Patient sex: M
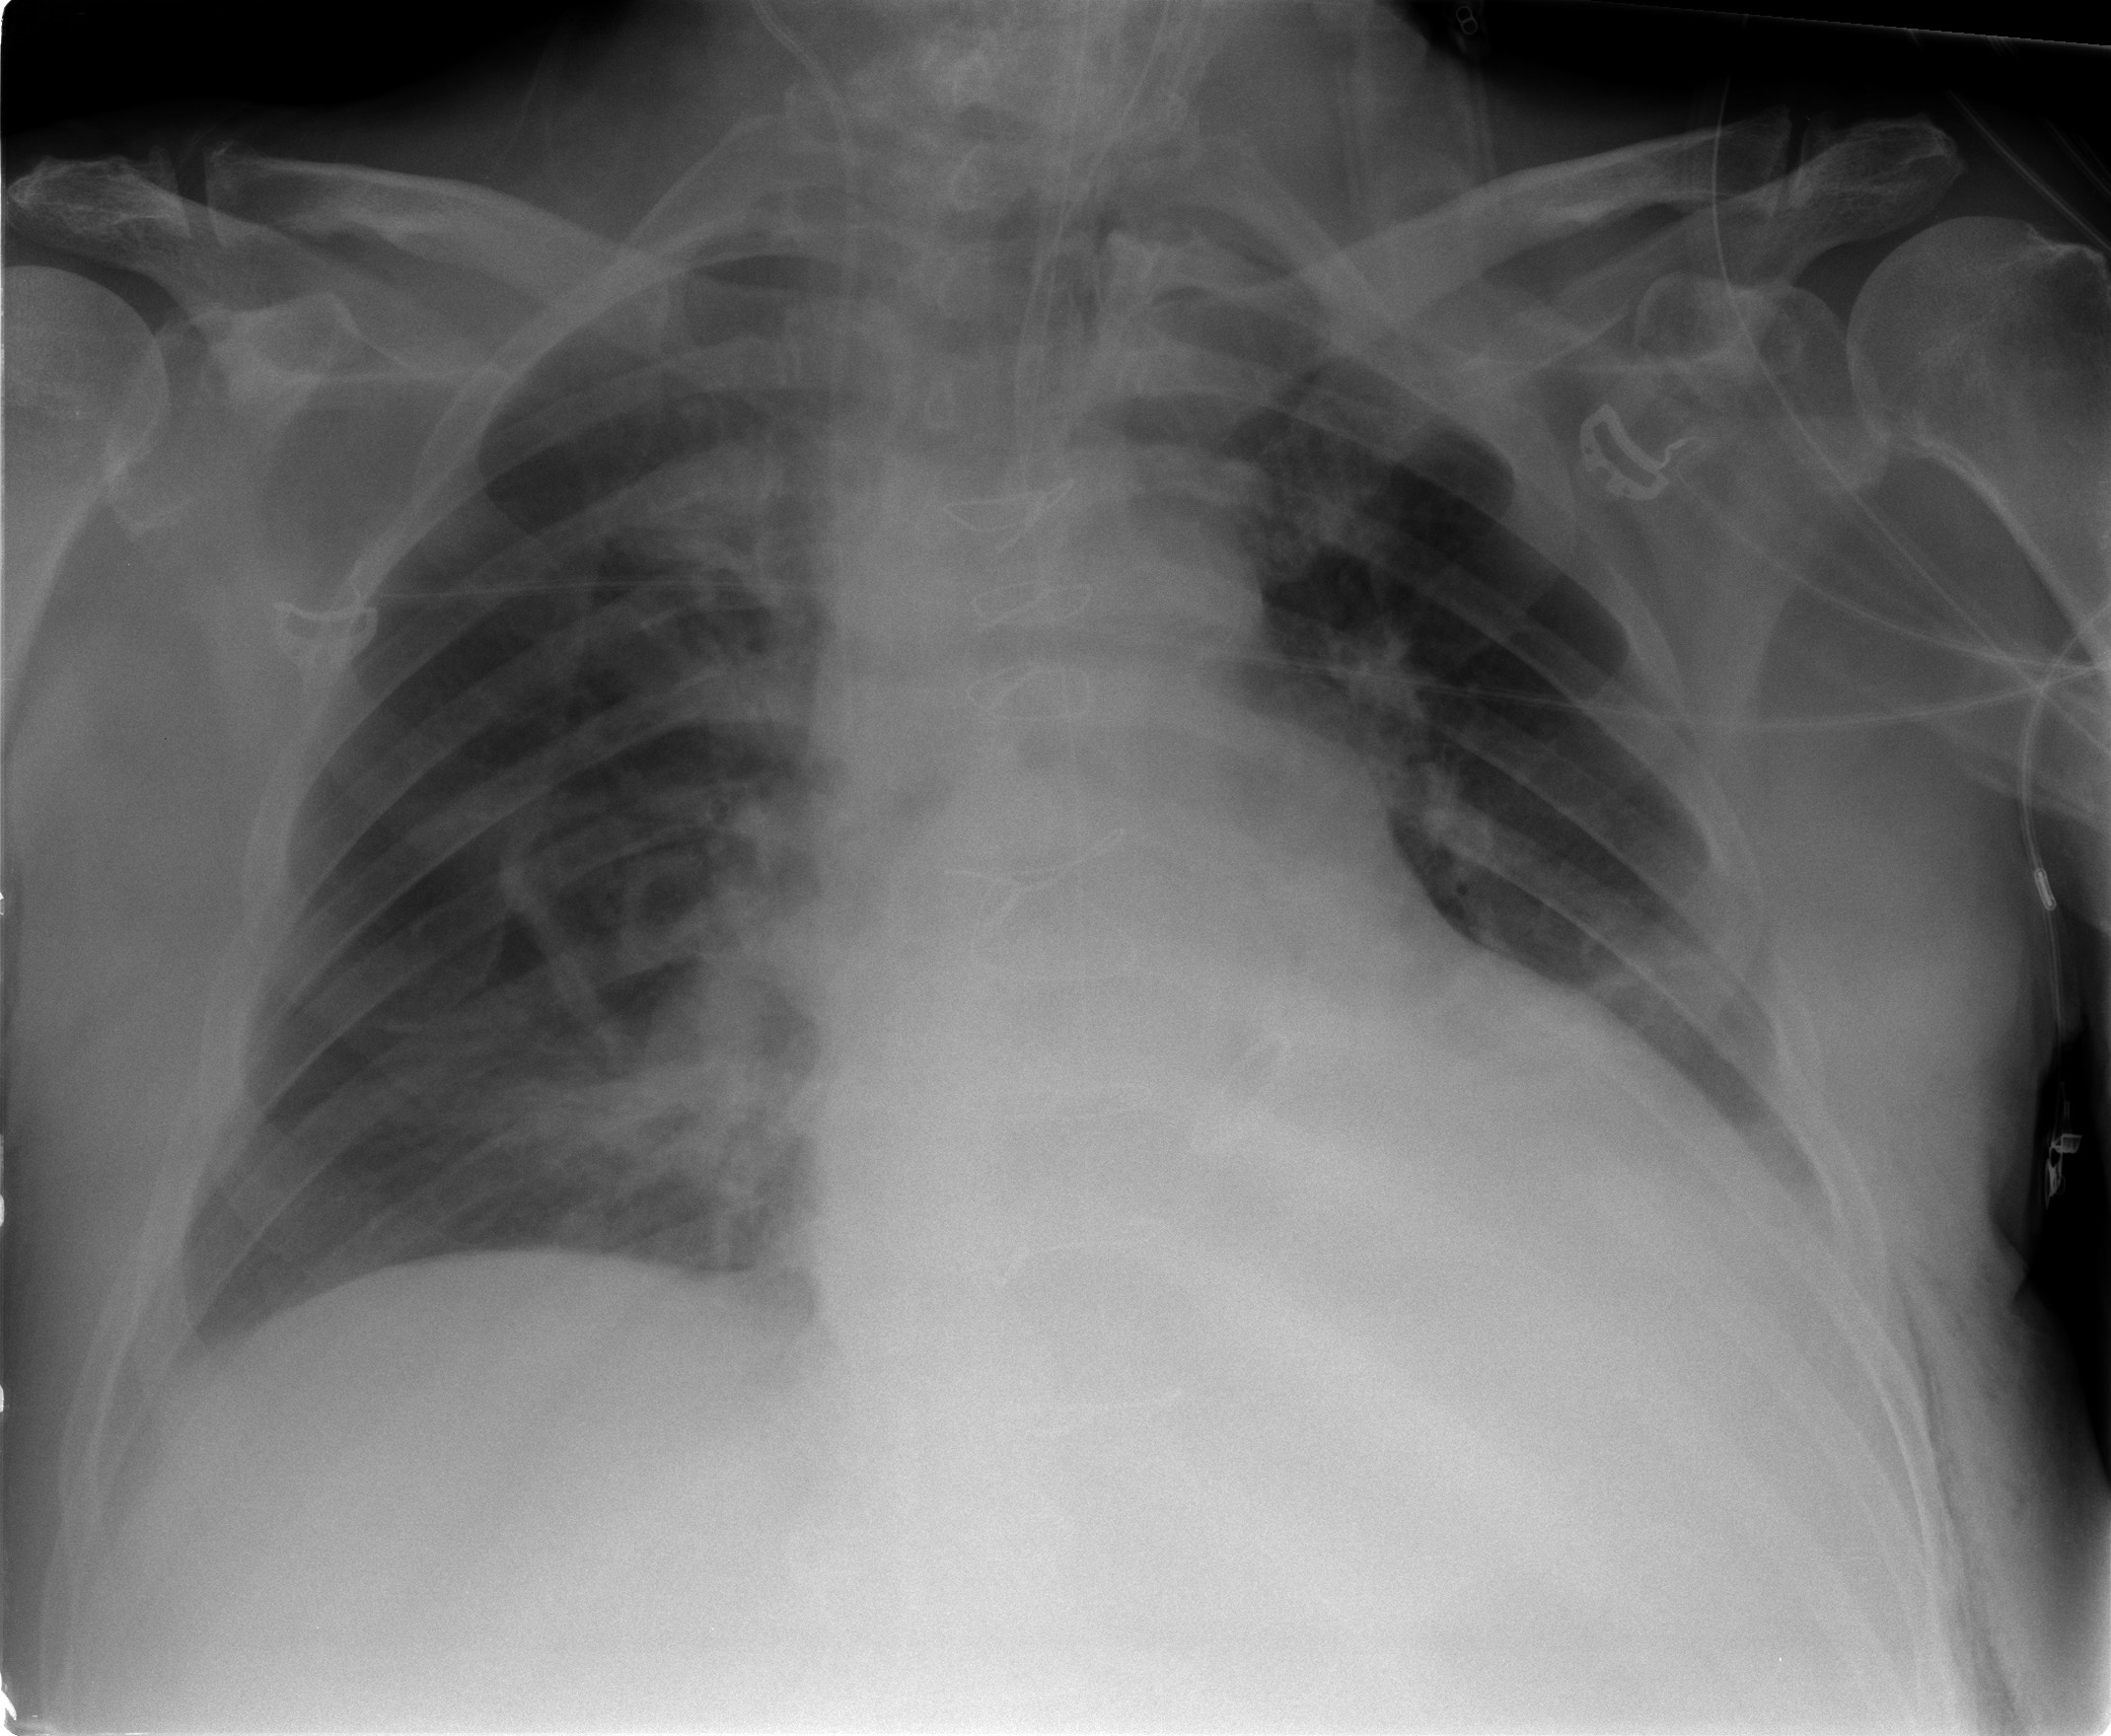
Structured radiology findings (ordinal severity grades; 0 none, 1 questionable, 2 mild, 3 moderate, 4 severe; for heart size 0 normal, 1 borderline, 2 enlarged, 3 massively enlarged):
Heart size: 2
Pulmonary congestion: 0
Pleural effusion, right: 0
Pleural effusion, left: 1
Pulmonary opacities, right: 0
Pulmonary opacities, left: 0
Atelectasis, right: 2
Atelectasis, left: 3